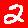
Digit: 2